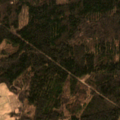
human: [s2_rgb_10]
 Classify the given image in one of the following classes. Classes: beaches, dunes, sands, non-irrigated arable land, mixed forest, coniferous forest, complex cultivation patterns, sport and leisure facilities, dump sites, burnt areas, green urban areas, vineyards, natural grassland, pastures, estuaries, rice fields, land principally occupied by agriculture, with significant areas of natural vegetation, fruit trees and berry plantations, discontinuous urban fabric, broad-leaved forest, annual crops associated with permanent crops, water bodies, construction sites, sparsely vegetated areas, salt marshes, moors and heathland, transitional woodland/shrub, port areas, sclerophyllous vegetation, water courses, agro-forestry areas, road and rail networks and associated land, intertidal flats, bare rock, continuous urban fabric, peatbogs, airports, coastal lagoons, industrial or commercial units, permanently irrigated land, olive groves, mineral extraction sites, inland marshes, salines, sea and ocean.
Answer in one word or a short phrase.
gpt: pastures, coniferous forest, mixed forest, transitional woodland/shrub